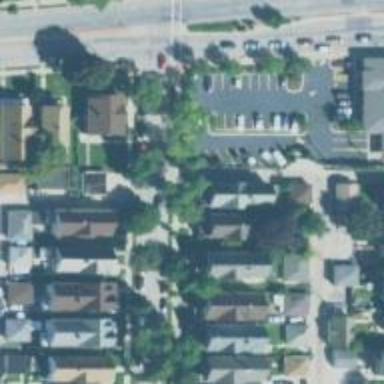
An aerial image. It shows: Alley classified as service road.